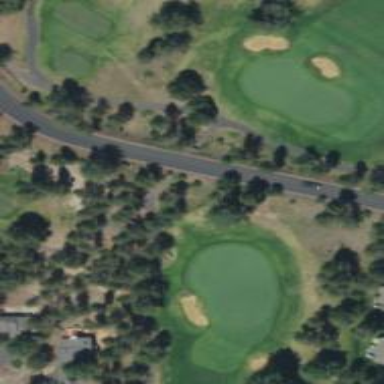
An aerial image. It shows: Asphalt path that serves as golf cartpath.